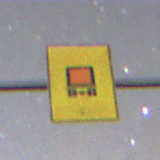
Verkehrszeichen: KennzeichnungspflichtigeFahrzeugeGefaehrlicheGueterOhnePfeilsymbol
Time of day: Night
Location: Outdoor (Suburban)
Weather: Clear
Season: NotSpecified
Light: Artificial